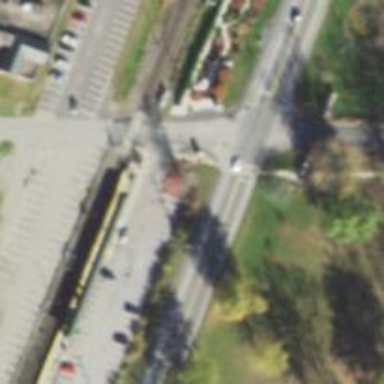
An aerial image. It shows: Level railway crossing with lights and barriers.